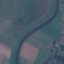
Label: River